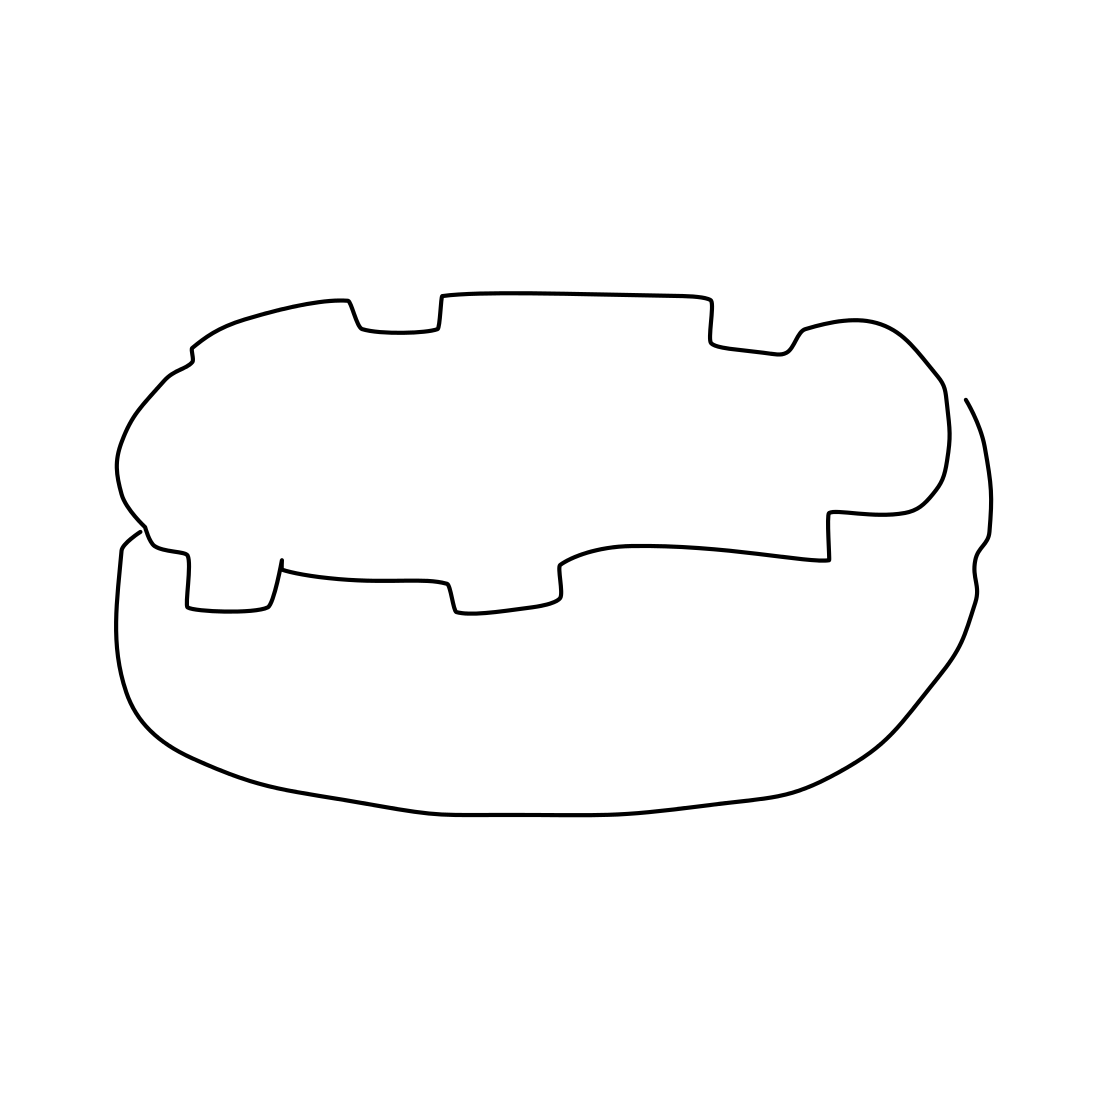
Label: ashtray